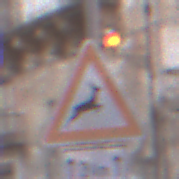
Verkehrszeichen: WildwechselLinks
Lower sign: LaengeEinerStrecke2
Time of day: MorningAfternoon
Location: Outdoor (Urban)
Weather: PartlyCloudy
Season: NotSpecified
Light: Natural